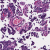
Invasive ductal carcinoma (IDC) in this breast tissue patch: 1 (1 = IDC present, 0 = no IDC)